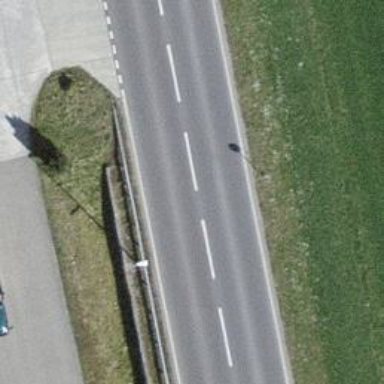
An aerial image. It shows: Secondary road.